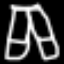
Label: pants